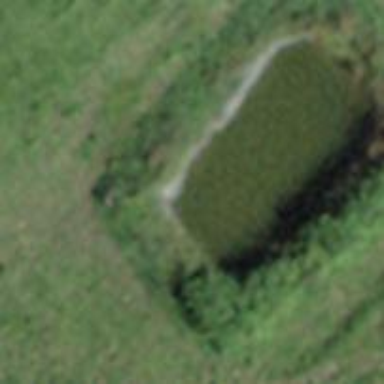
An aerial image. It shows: Pond surrounded by natural water.